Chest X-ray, PA view. Patient: 49 years old, sex M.
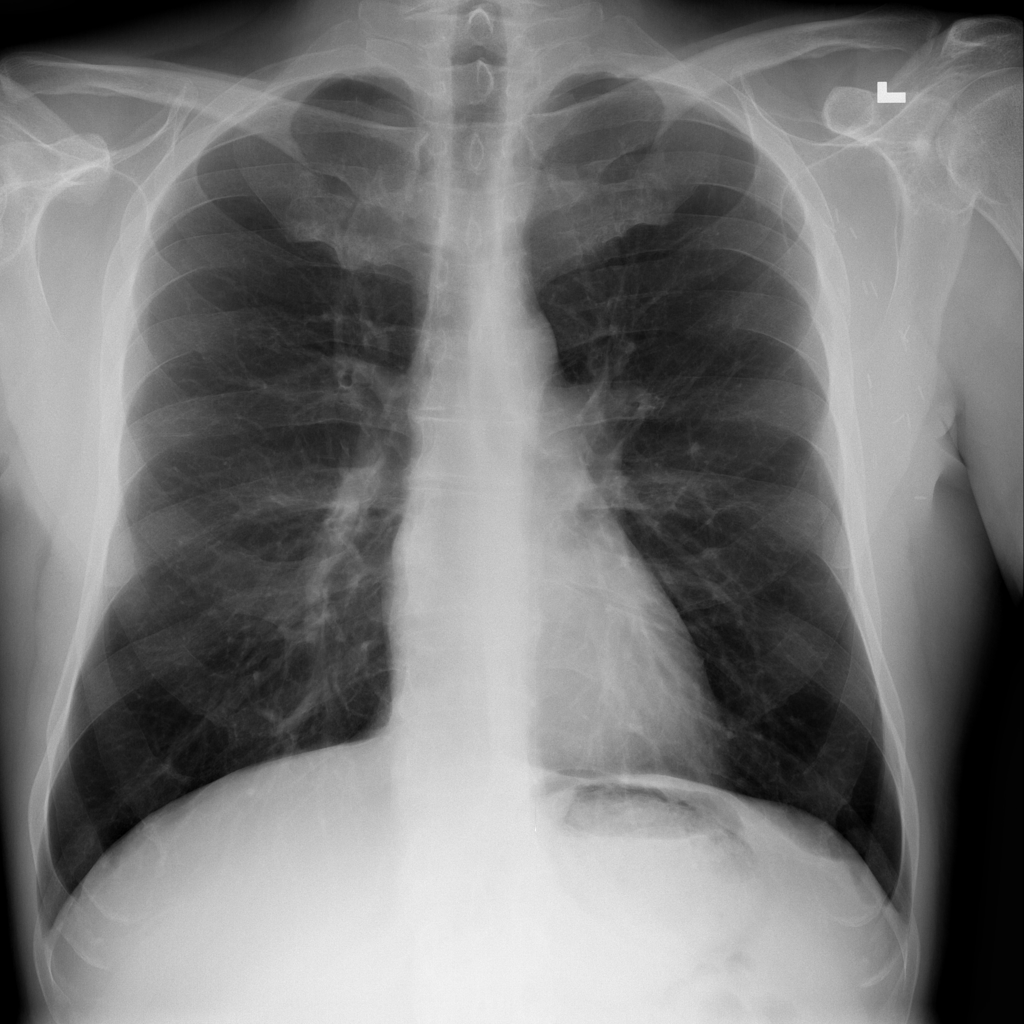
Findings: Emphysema